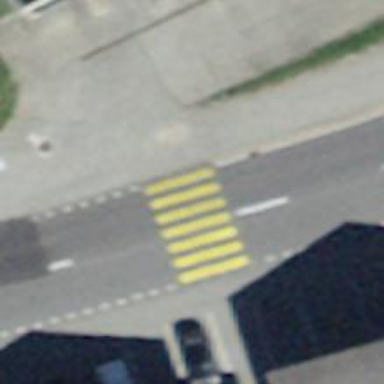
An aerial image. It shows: Zebra crossing on the road.